Interaction volume radius: 10 \u00c5
Interaction volume height: 10 \u00c5
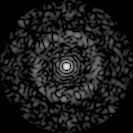
Disorder parameter: 0.8733